Here is the raw acceleration-versus-time signal recorded on a bearing housing. Diagnose the bearing from this image, choosing from: normal, inner_race, outer_race, ball.
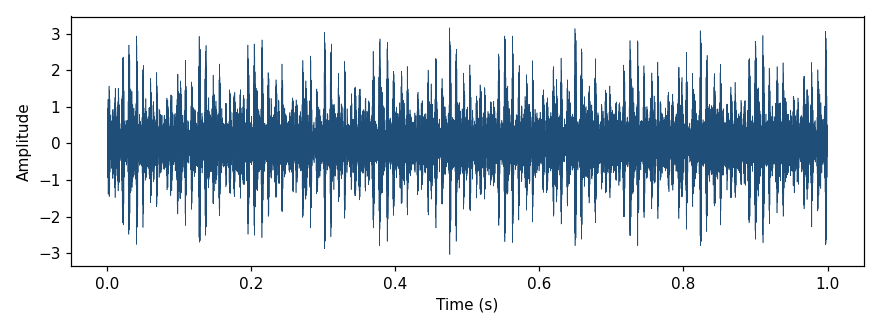
Answer: outer_race